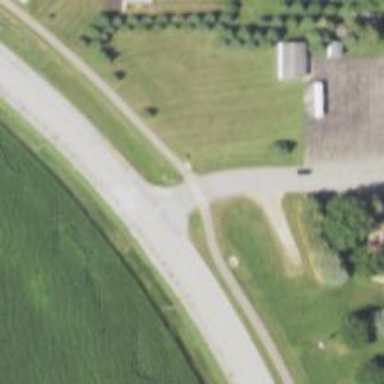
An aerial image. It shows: Marked crossing with zebra road marking.